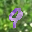
Label: 9